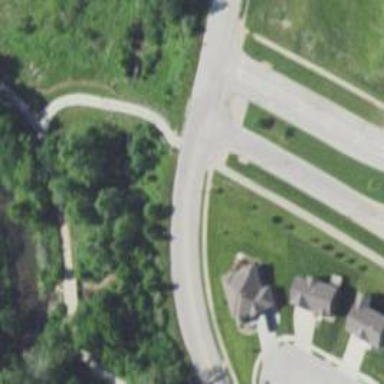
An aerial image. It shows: Footway and path intersecting.